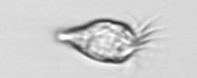
Label: Paratontonia_gracillima